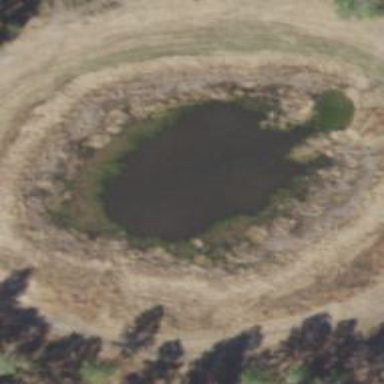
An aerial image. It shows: Pond with natural water.